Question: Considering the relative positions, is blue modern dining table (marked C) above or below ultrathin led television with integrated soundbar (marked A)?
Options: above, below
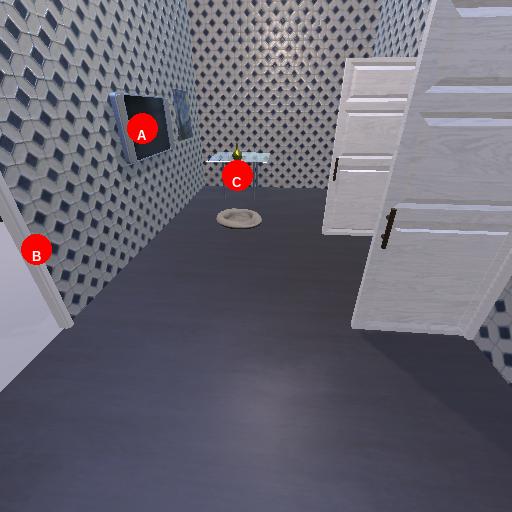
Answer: above